Question: I'm trying to show a GIF image inside a JLabel using the following code
'''
Image waitImage = null;
JLabel l1;
try {
waitImage = ImageIO.read(IndexesPanel.class.getResource("/images/error.gif"));
l1 = new JLabel(new ImageIcon(waitImage));
l1.setBounds(20, 20, 100, 100);
waitPanel.add(l1);
} catch (IOException e) {
// TODO Auto-generated catch block
e.printStackTrace();
}
'''
The image is shown, but it's not animated. I'm using the following Gif:

Any idea?
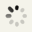
Answer: 'ImageIO' returns 'BufferedImage'
Use 'new ImageIcon(new URL("path to resource"));'
Guess you can use 'new ImageIcon(IndexesPanel.class.getResource("/images/error.gif"))';